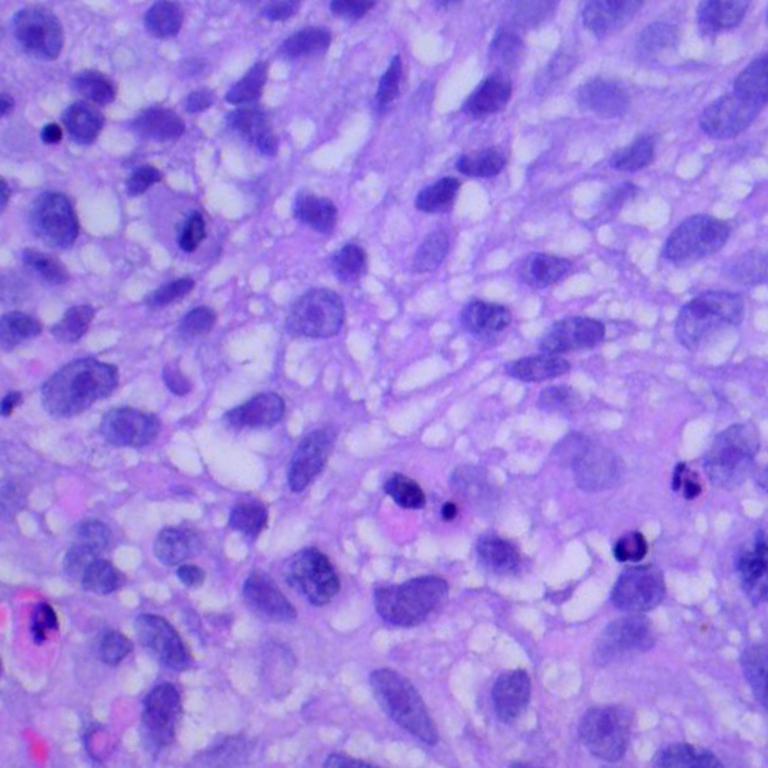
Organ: lung
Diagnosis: squamous carcinomas